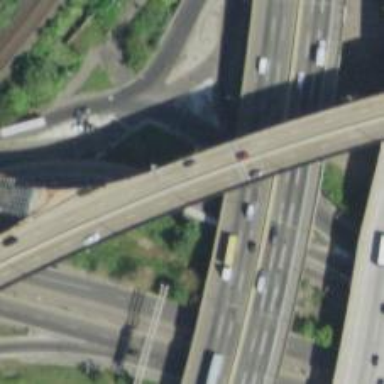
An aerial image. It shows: Asphalt bridge on motorway. It is Urban Freeway/Expressway with the code HFCS.